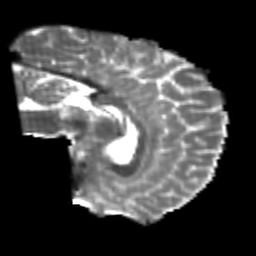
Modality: T2w
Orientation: sagittal
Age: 22
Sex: male
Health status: healthy
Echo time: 0.074 s